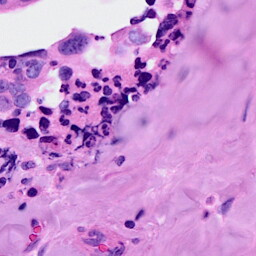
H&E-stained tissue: Breast